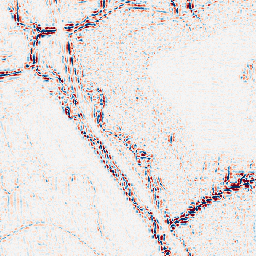
Category: wavelet
Decomposition family: wavelet_biorthogonal
Decomposition parameters: wavelet: bior2.4
level: 2
Upsampling method: sinc_hamming
Upsampling parameters: scale: 8
kernel_size: 16
Upsampling scale: 8